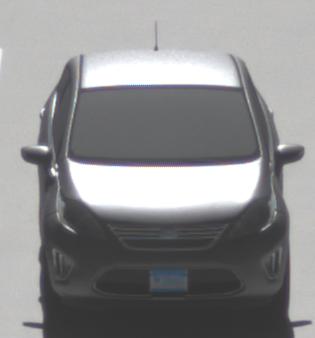
Make: Ford
Model: Fiesta
Detailed model: ’09 Sedan (seventh series)
Model produced from: 2010
Model produced until: 2017
Doors: 4
Color: gray
Road condition: wet road
Daytime: midday
Contrast: high contrast